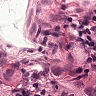
Metastatic tissue present: yes